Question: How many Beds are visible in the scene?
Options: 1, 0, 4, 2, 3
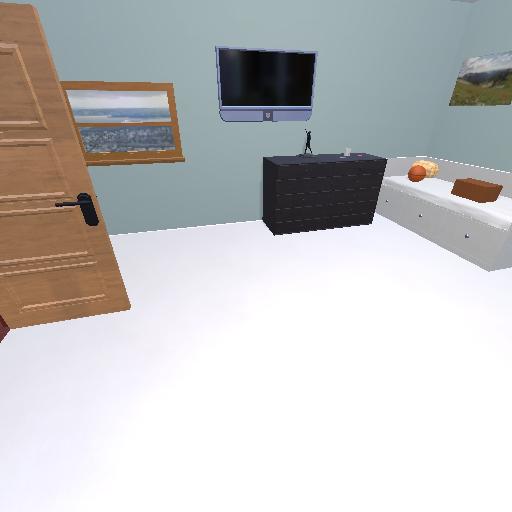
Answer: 1